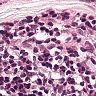
Metastatic tissue present: no